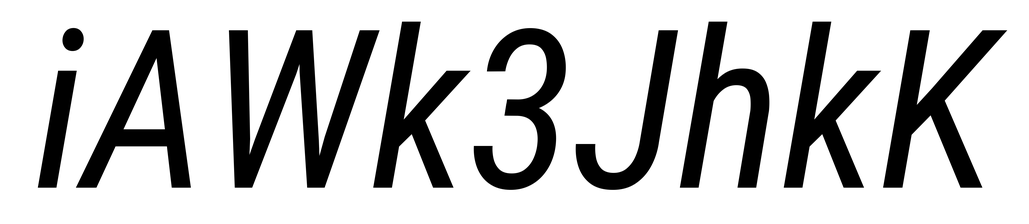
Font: Roboto-Italic_Condensed_Italic